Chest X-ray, PA view. Patient: 46 years old, sex M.
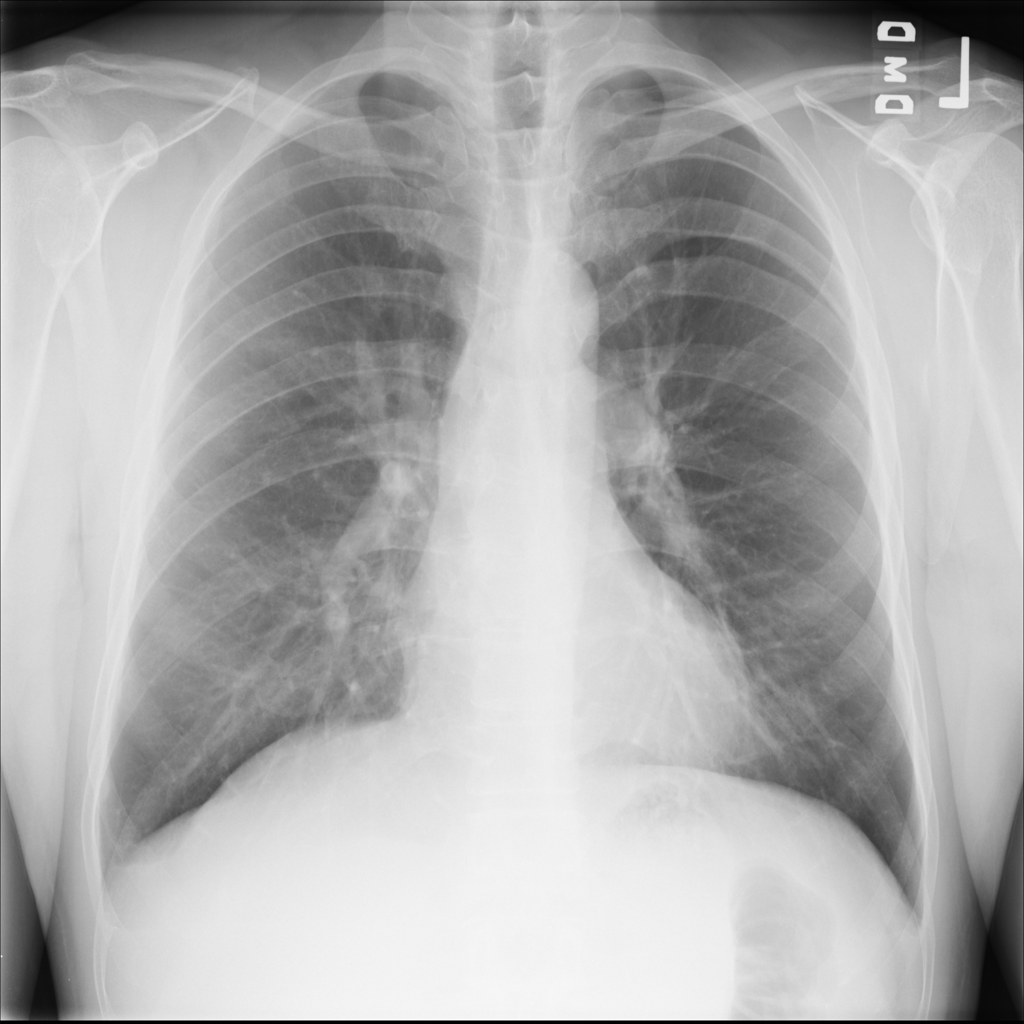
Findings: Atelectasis